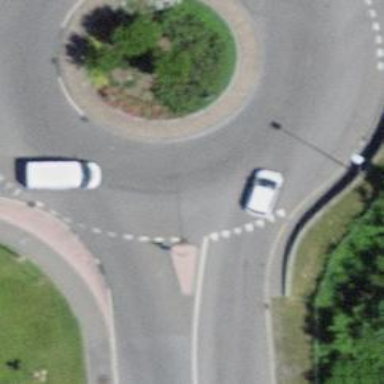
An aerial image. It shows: Secondary road around roundabout.